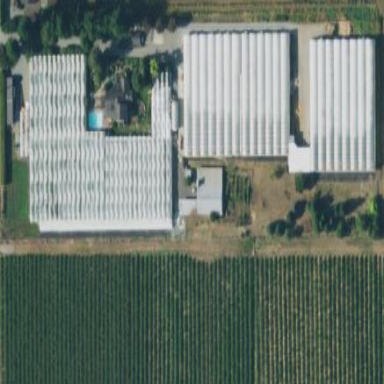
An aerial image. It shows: Area dedicated to greenhouse horticulture.